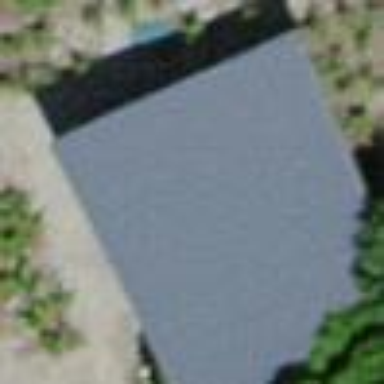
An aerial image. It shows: Greenhouse.